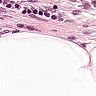
Metastatic tissue present: no